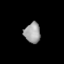
Tissue: lung
Cell type: Fibroblasts
Senescence score: 0.6648
Nuclear area (px): 324
Mean DAPI intensity: 158.528